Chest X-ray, PA view. Patient: 70 years old, sex M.
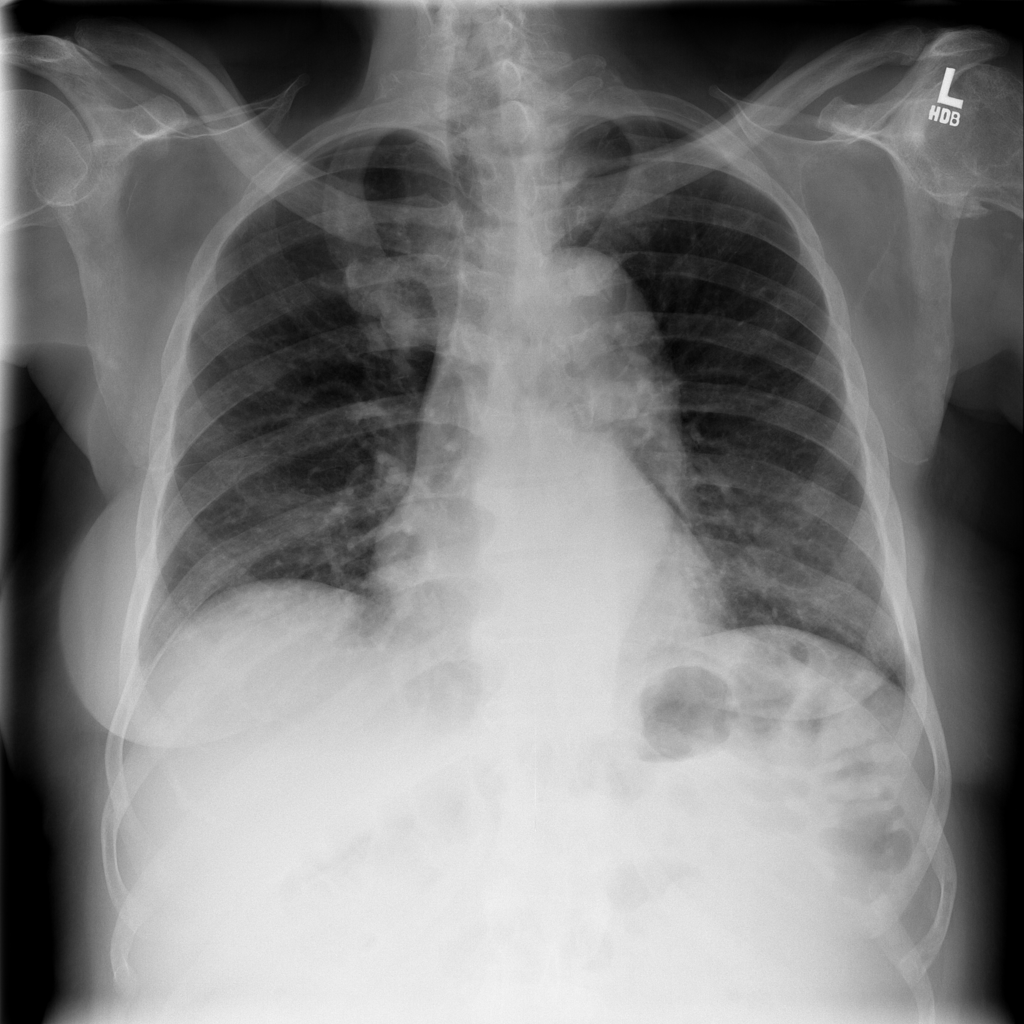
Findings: Effusion